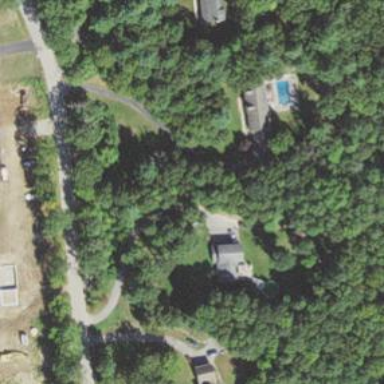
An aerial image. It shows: Residential driveway.